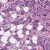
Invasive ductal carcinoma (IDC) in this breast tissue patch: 1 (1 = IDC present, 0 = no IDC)